Question: Even though I set userInteractionsEnabled to NO and my overlayframe is cleary not overlapping the buttons, I cannot click them.

Code:
'''
// Init Picker
UIImagePickerController* picker = [[UIImagePickerController alloc] init];
//Create camera overlay for square pictures
CGFloat navigationBarHeight = picker.navigationBar.bounds.size.height + 25;
CGFloat height = picker.view.bounds.size.height - 2 * navigationBarHeight;
CGFloat width = picker.view.bounds.size.width;
CGRect f = CGRectMake(0, navigationBarHeight, width, height);
CGFloat barHeight = (f.size.height - f.size.width) / 2;
UIGraphicsBeginImageContext(f.size);
[[UIColor colorWithRed:0 green:0 blue:0 alpha:0.7] set];
UIRectFillUsingBlendMode(CGRectMake(0, 0, f.size.width, barHeight), kCGBlendModeNormal);
UIRectFillUsingBlendMode(CGRectMake(0, f.size.height - barHeight, f.size.width, barHeight - 4), kCGBlendModeNormal);
UIImage *overlayImage = UIGraphicsGetImageFromCurrentImageContext();
UIGraphicsEndImageContext();
UIImageView *overlayIV = [[UIImageView alloc] initWithFrame:f];
// Disable all user interaction on overlay
[overlayIV setUserInteractionEnabled:NO];
[overlayIV setExclusiveTouch:NO];
[overlayIV setMultipleTouchEnabled:NO];
// Map generated image to overlay
overlayIV.image = overlayImage;
// Present Picker
picker.modalPresentationStyle = UIModalPresentationCurrentContext;
picker.delegate = self;
picker.sourceType = UIImagePickerControllerSourceTypeCamera;
if([UIImagePickerController isCameraDeviceAvailable:UIImagePickerControllerCameraDeviceFront]) {
picker.cameraDevice = UIImagePickerControllerCameraDeviceFront;
}
[picker.cameraOverlayView addSubview:overlayIV];
[self presentViewController:picker animated:YES completion:nil];
'''
Any ideas?
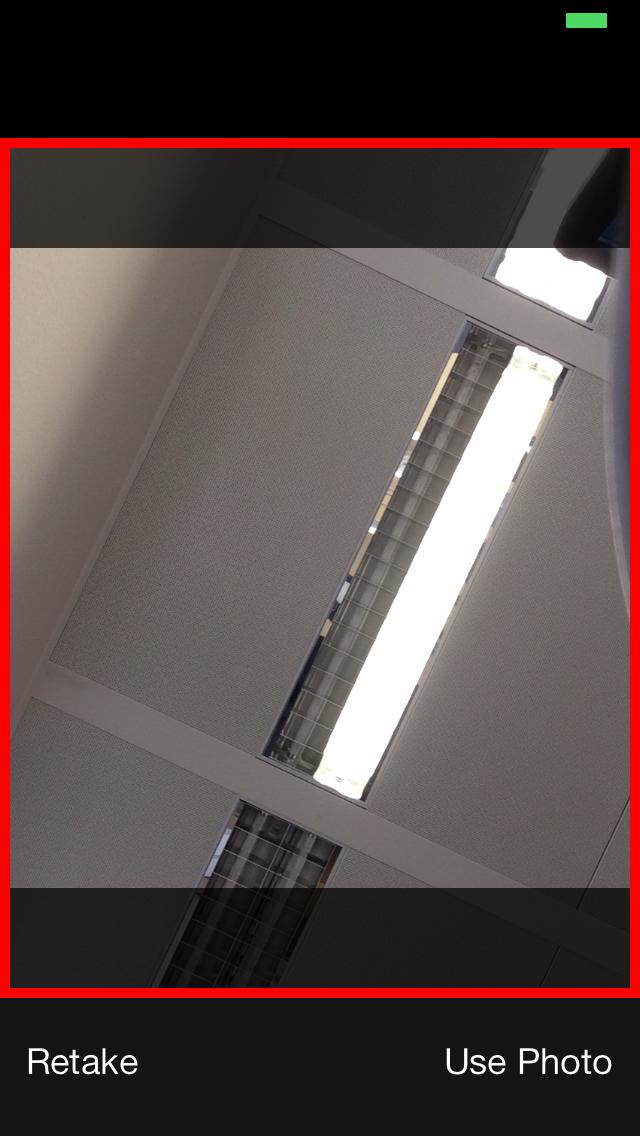
Answer: change this: '[picker.cameraOverlayView addSubview:overlayIV];'
to: '[picker setCameraOverlayView:overlayIV];'